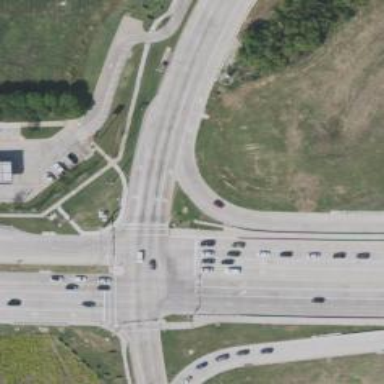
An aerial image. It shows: Secondary link road.